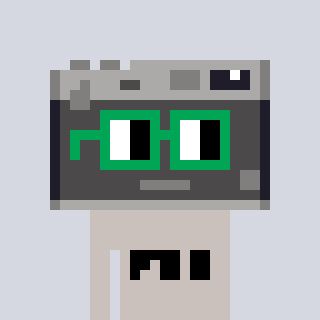
a pixel art character with square green glasses, a camera-shaped head and a foggrey-colored body on a cool background